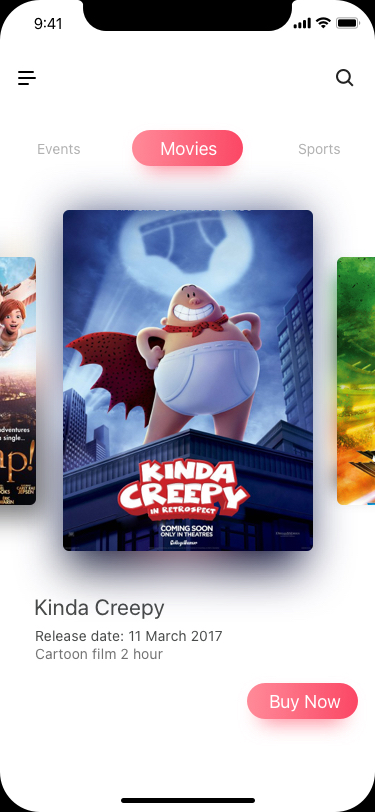
Text in this UI design:
Sports
Events
Cartoon film 2 hour
Kinda Creepy
Release date: 11 March 2017